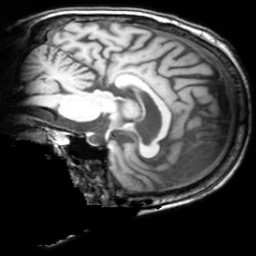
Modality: T1w
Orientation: sagittal
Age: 84
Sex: female
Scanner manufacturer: siemens
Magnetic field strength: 3 T
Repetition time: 1.62 s
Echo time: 0.003 s